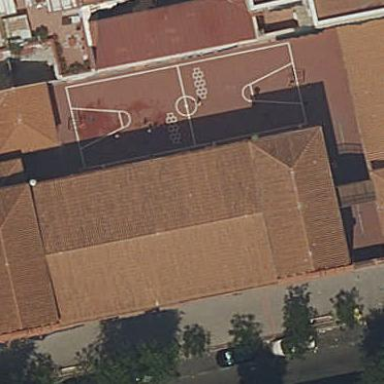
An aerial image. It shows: School.